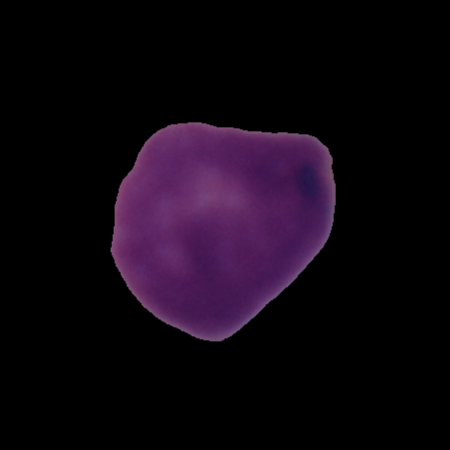
Label: cancer